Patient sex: M
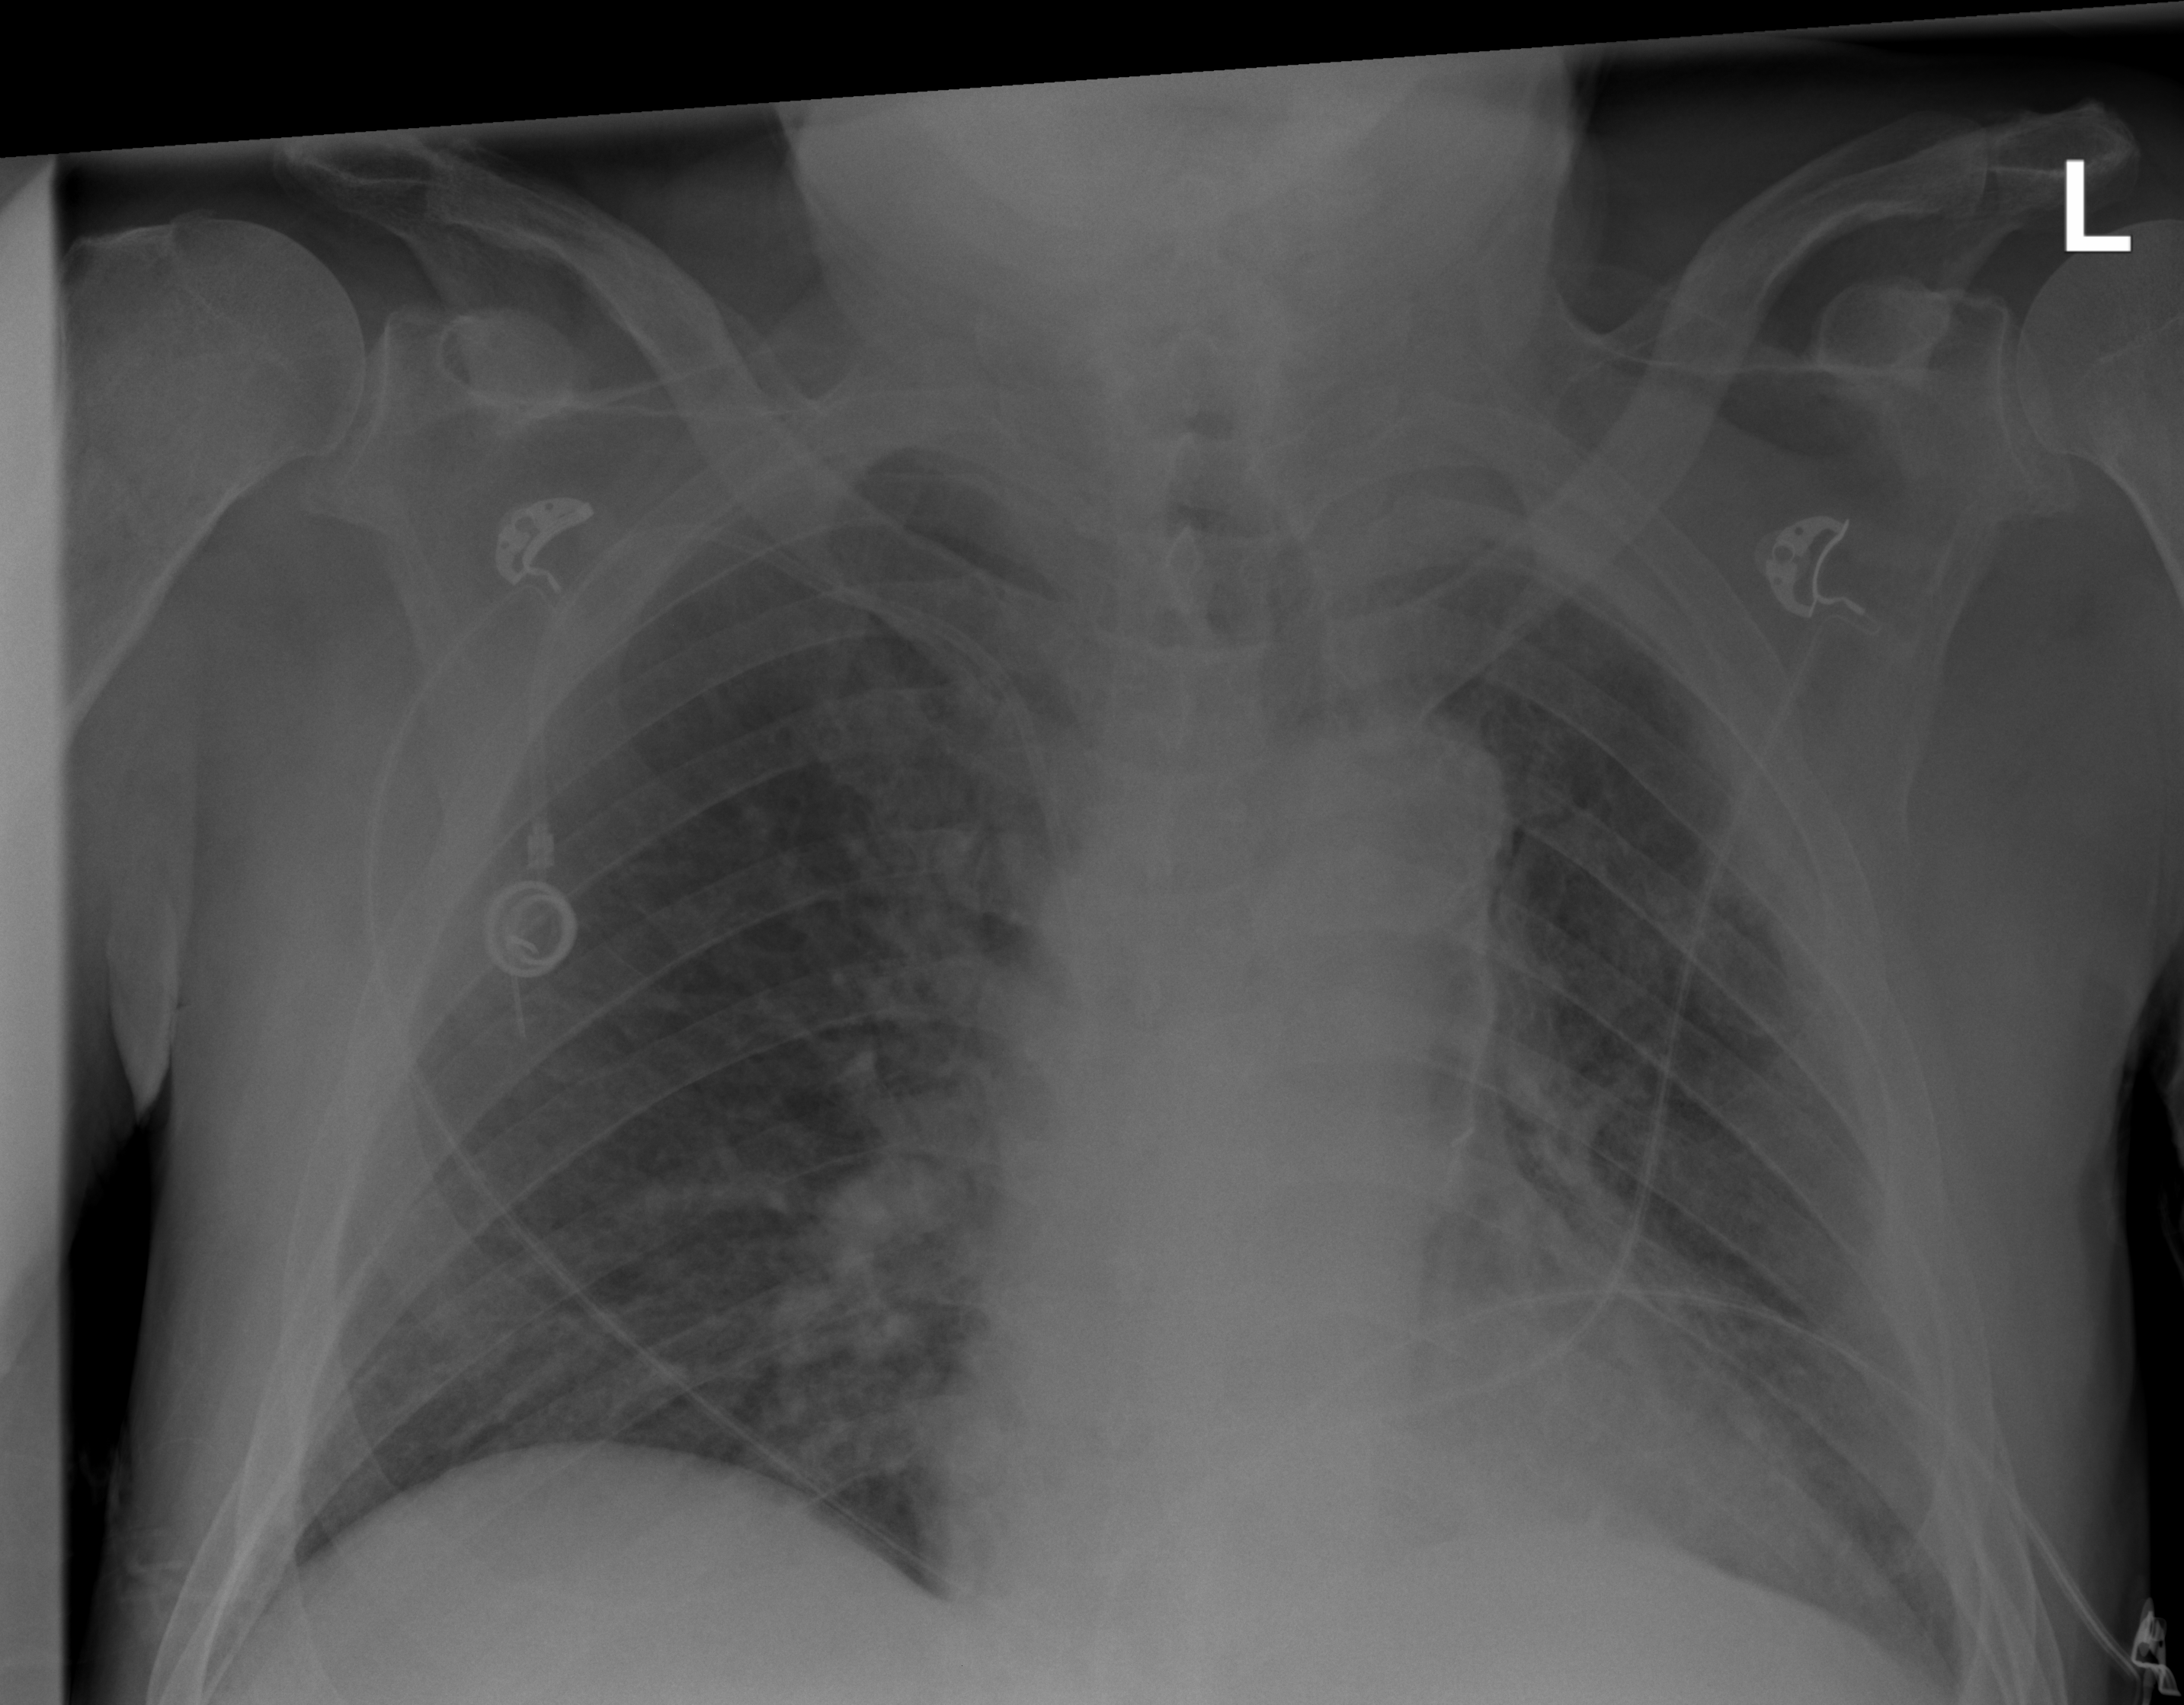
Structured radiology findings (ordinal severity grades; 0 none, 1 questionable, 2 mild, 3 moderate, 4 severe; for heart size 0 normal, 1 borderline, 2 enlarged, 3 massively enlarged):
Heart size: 0
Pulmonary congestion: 2
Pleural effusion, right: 0
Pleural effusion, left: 0
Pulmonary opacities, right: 1
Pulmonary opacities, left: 1
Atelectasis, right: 0
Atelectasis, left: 0